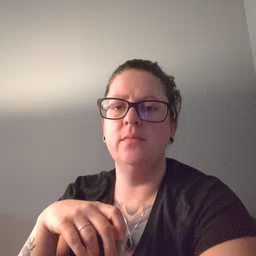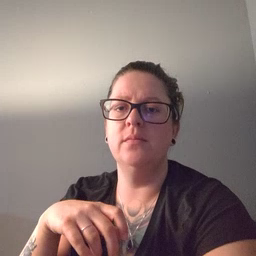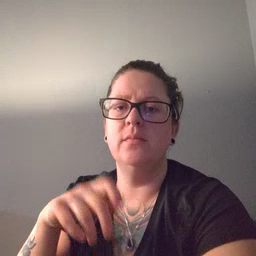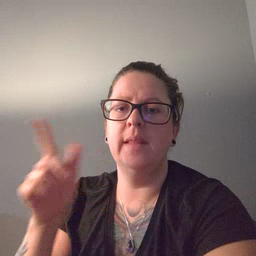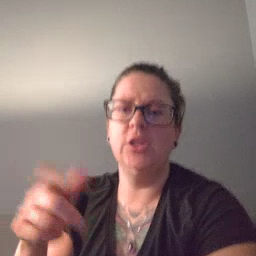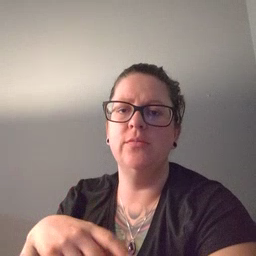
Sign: later